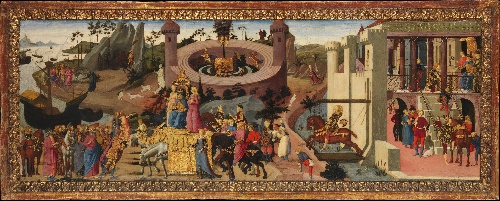
Title: Scenes from the Story of the Argonauts
Artist: Biagio d'Antonio
Artist bio: Italian, Florentine, active by 1472–died 1516
Object type: Painting
Classification: Paintings
Medium: Tempera on wood, gilt ornaments
Dimensions: Overall 24 1/8 x 60 3/8 in. (61.3 x 153.4 cm); painted surface 19 5/8 x 56 in. (49.8 x 142.2 cm)
Department: European Paintings
Credit line: Gift of J. Pierpont Morgan, 1909
Accession year: 1909
Repository: Metropolitan Museum of Art, New York, NY
Tags: Argonauts|Jason|Orpheus|Men|Women|Dogs|Ships|Horses